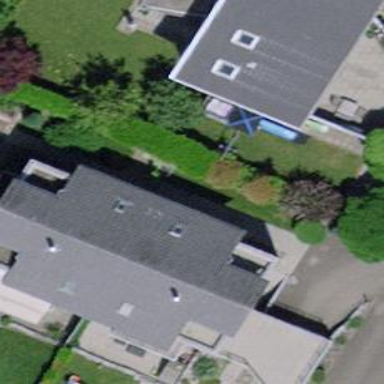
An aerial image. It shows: Semidetached house.